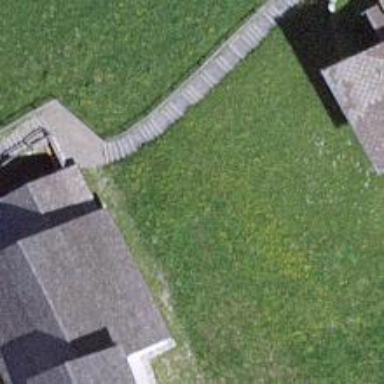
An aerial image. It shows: Road with steps.